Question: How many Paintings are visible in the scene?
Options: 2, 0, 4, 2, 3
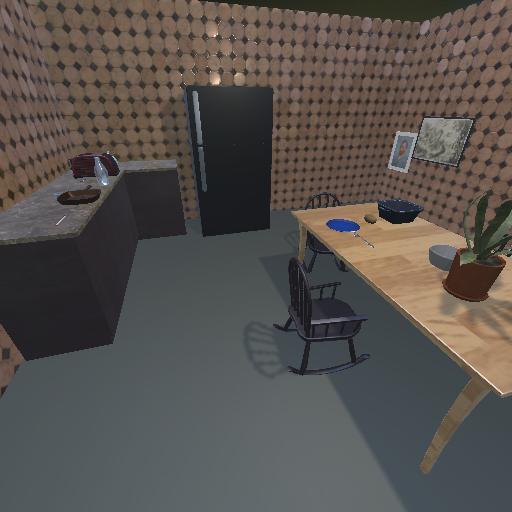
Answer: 2